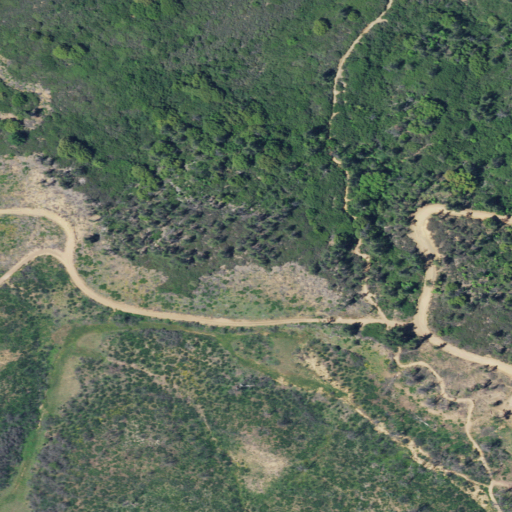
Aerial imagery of ridge(s) in California named Vandenburg Ridge containing shrub, open development, evergreen forest, mixed forest, and grassland